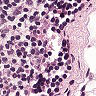
Metastatic tissue present: no